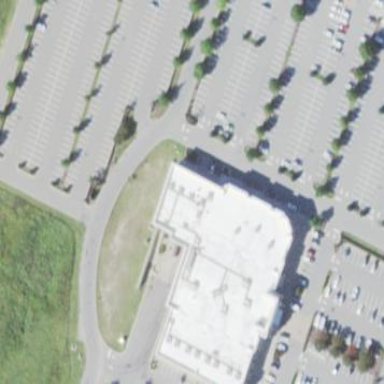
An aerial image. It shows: Retail building.